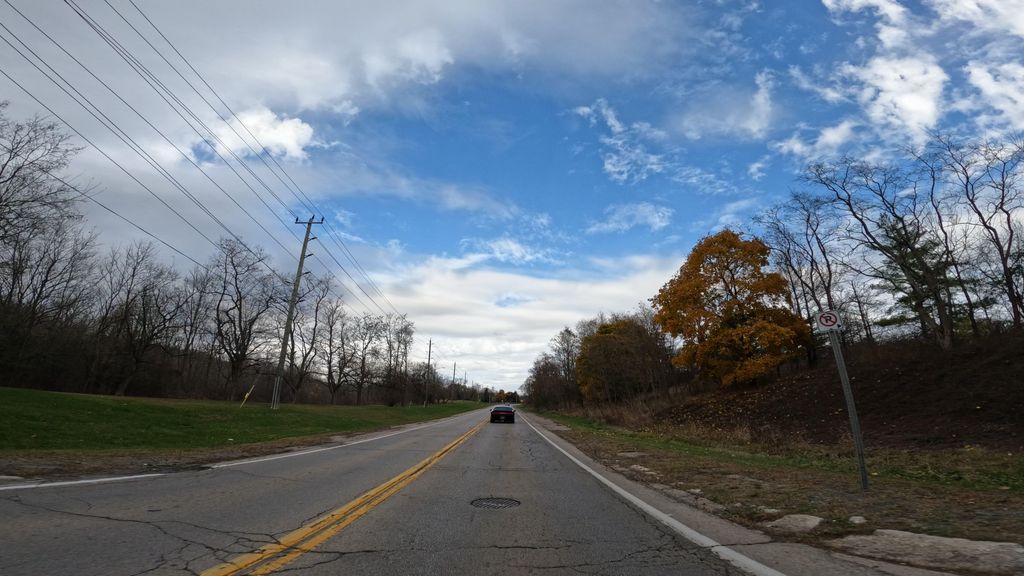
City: hamilton